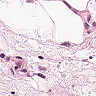
Metastatic tissue present: no